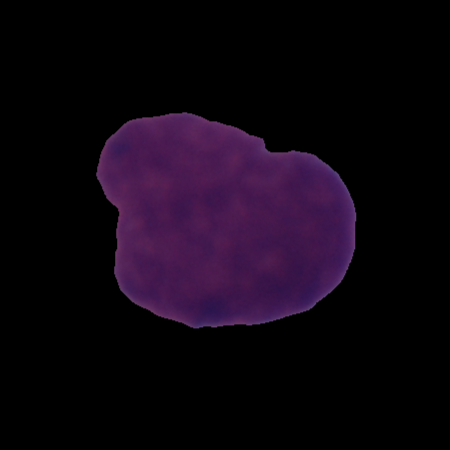
Label: cancer